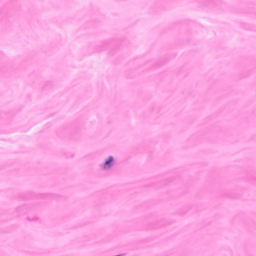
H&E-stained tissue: Breast